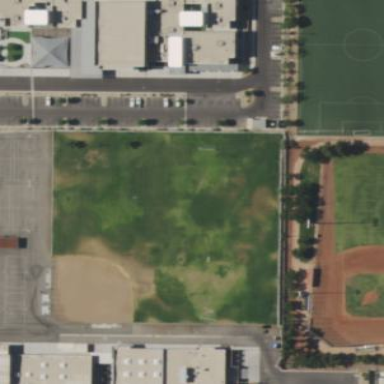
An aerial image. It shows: Baseball pitch for leisure and sports activities.